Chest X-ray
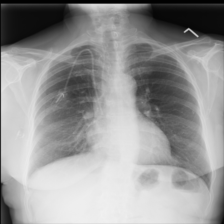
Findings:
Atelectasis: negative
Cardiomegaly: negative
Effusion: negative
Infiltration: negative
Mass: negative
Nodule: negative
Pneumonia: negative
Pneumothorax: negative
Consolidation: negative
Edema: negative
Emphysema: negative
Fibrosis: negative
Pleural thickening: negative
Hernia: negative